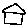
Label: house